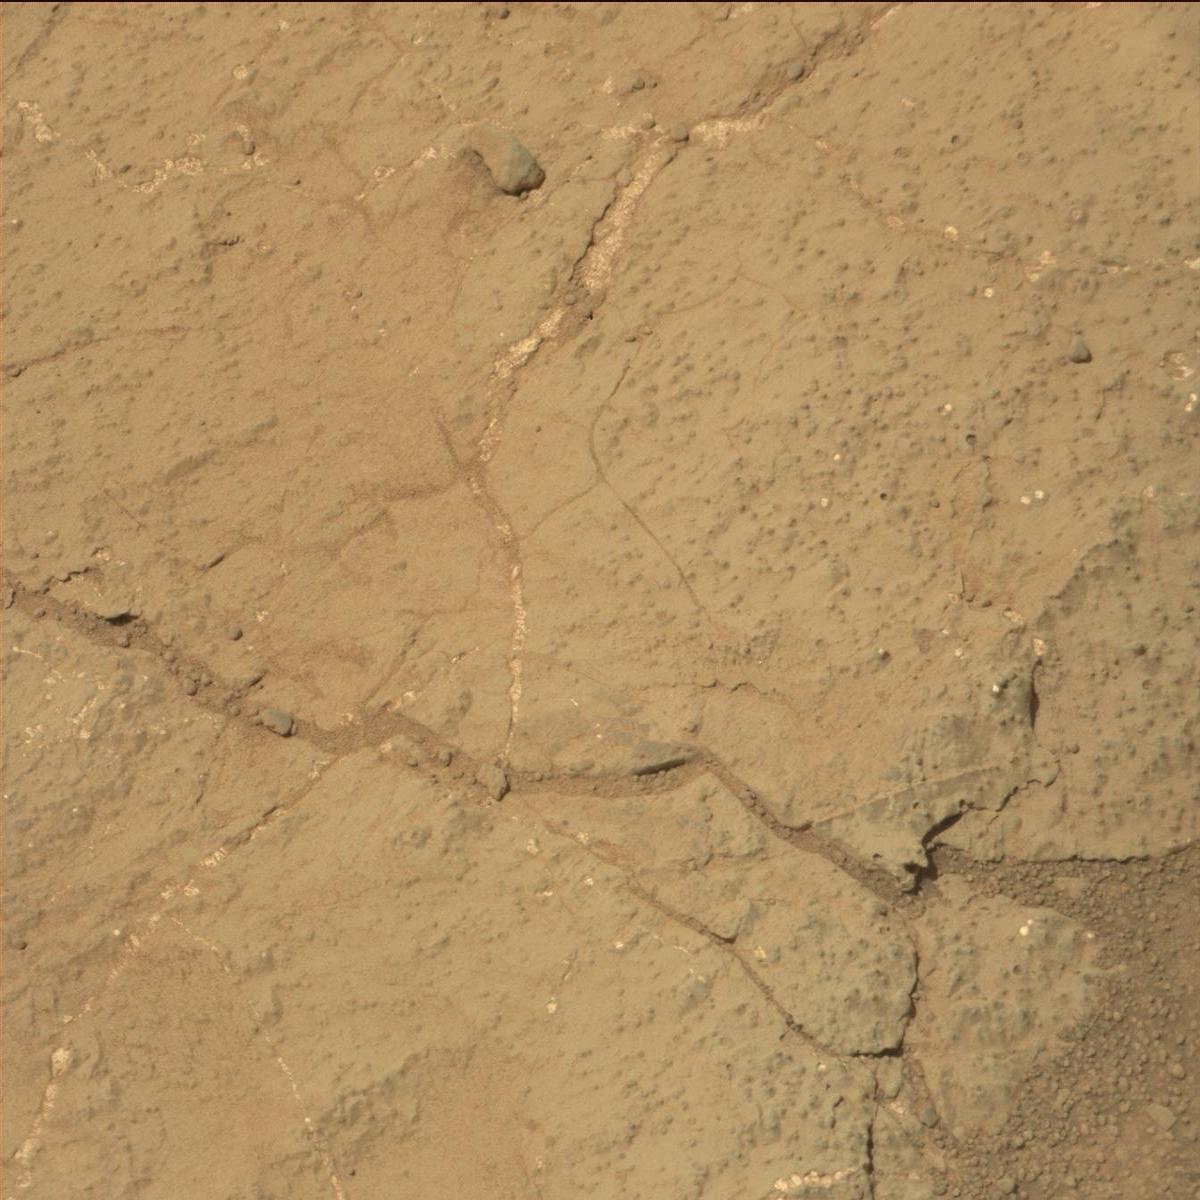
Terrain classes present: Bedrock, Rock, Sand / Soil